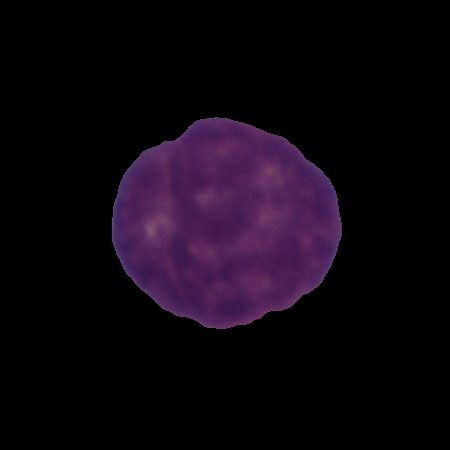
Label: cancer